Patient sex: F
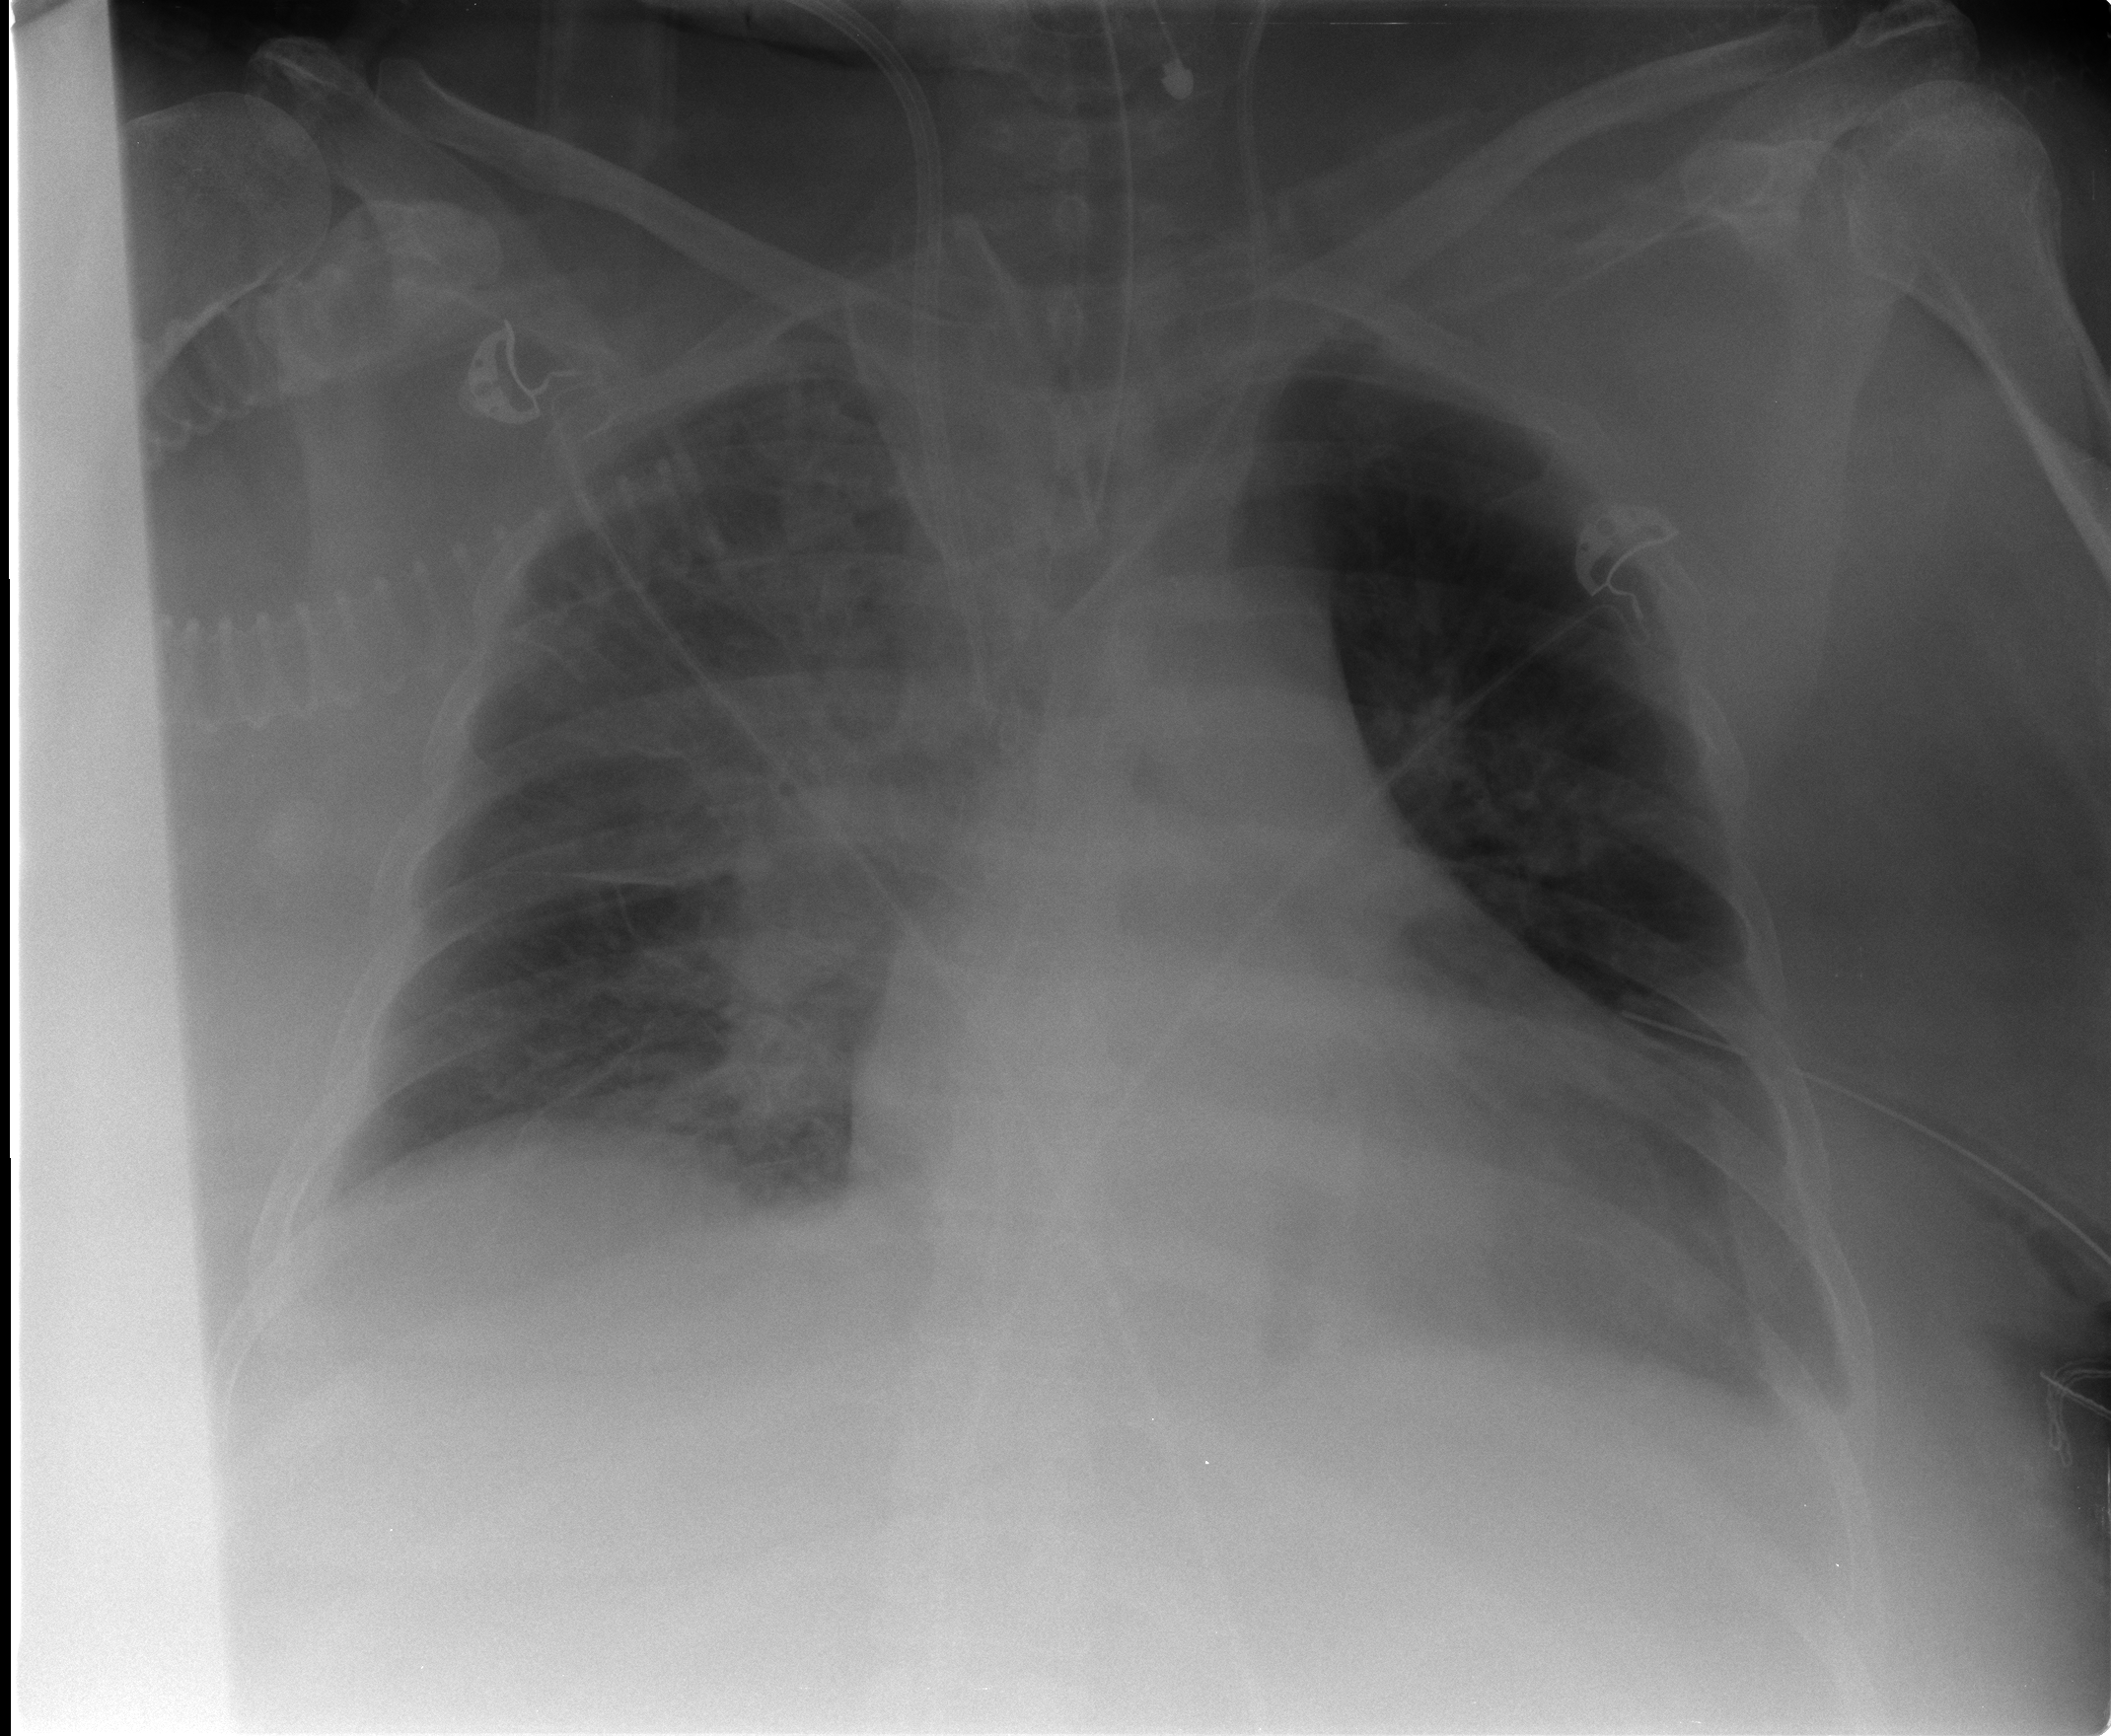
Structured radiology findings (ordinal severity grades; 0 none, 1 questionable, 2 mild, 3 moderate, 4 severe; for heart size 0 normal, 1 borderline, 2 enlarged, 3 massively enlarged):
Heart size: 2
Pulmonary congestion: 2
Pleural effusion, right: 1
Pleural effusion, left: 2
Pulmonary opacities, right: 3
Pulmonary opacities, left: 2
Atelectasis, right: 3
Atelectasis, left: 2